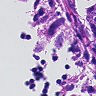
Metastatic tissue present: yes